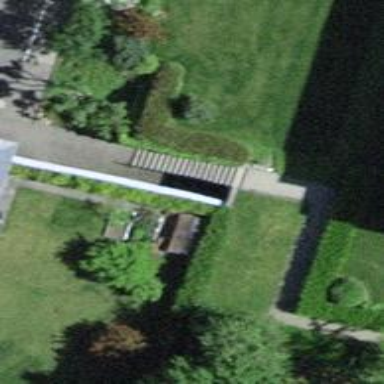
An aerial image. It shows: Road with steps.